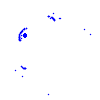
Particle: electron